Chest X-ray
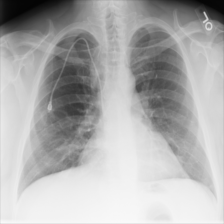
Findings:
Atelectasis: negative
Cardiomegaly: negative
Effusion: negative
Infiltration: negative
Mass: negative
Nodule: negative
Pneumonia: negative
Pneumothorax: negative
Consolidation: negative
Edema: negative
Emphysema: negative
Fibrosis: negative
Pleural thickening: negative
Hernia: negative